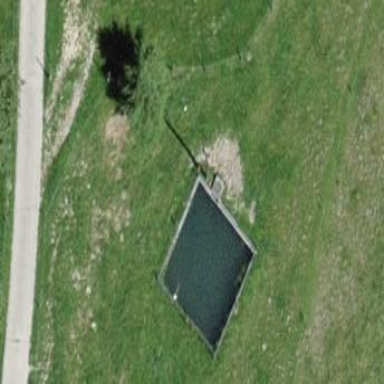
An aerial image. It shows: Water reservoir with emergency water tank.